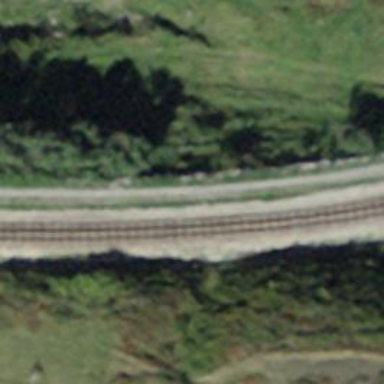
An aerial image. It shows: Preserved narrow gauge railway.